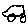
Label: car